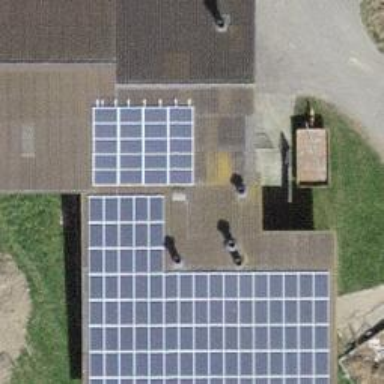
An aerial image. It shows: Solar power generator using photovoltaic panels.